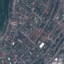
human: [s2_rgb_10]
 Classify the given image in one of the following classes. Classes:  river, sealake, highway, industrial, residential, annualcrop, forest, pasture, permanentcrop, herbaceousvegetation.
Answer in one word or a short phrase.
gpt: Residential